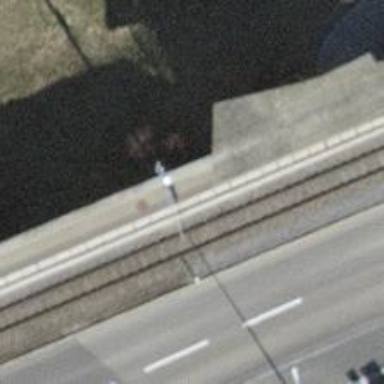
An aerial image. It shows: Stop for light rail public transport on the railway.